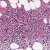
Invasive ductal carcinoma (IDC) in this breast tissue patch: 0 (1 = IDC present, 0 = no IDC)